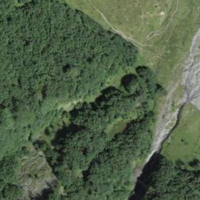
EUNIS habitat code: 32
Species observed at this site:
Gentiana bavarica